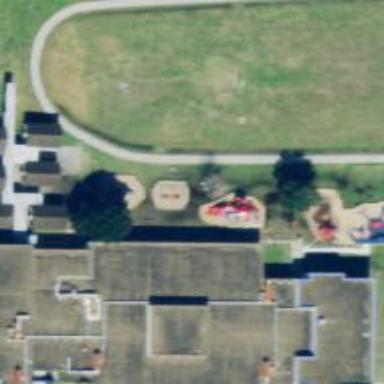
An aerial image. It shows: School building.